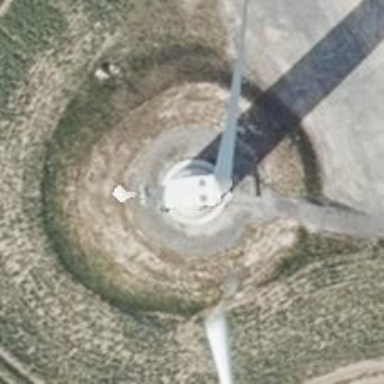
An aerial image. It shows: Wind generator of the horizontal axis type made by Vestas.